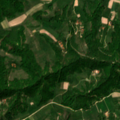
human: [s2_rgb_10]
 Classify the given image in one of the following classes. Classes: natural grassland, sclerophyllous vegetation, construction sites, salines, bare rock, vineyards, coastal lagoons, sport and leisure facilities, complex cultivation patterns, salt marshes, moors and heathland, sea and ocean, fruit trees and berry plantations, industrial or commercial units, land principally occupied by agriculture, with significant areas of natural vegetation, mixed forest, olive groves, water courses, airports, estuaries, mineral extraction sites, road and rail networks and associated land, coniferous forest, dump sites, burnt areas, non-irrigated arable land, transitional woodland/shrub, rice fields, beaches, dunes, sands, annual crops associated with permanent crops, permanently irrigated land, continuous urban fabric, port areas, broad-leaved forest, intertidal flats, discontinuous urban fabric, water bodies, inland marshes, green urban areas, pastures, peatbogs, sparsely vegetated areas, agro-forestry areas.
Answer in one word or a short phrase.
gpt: complex cultivation patterns, land principally occupied by agriculture, with significant areas of natural vegetation, broad-leaved forest